Interaction volume radius: 5 \u00c5
Interaction volume height: 45 \u00c5
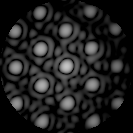
Disorder parameter: 0.08794